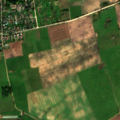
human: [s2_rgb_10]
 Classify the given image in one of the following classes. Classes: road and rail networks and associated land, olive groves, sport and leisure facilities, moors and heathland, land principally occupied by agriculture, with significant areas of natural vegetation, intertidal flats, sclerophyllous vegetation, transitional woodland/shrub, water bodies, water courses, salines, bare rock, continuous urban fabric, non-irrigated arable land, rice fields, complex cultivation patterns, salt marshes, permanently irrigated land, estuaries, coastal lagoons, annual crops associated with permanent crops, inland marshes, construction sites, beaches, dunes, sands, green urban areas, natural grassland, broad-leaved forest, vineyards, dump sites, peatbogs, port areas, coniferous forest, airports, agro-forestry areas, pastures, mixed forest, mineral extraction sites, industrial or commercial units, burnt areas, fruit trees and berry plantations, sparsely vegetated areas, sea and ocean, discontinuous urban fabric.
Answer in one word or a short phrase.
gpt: discontinuous urban fabric, non-irrigated arable land, pastures